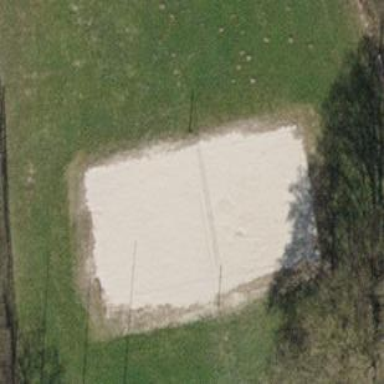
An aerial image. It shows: Sandy pitch designated for beach volleyball.